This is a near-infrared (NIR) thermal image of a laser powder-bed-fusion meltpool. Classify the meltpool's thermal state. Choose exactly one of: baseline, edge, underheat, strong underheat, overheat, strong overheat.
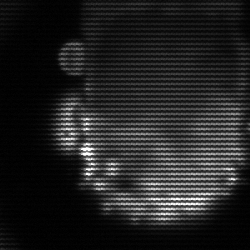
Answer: baseline